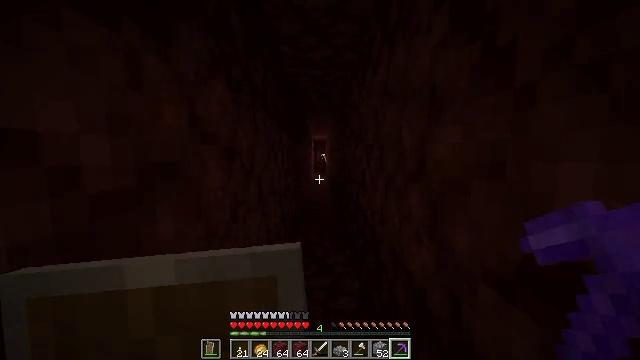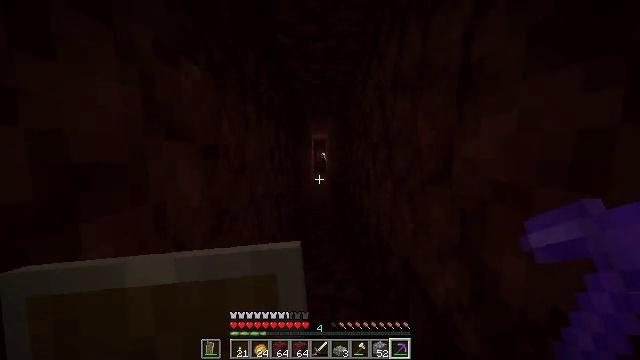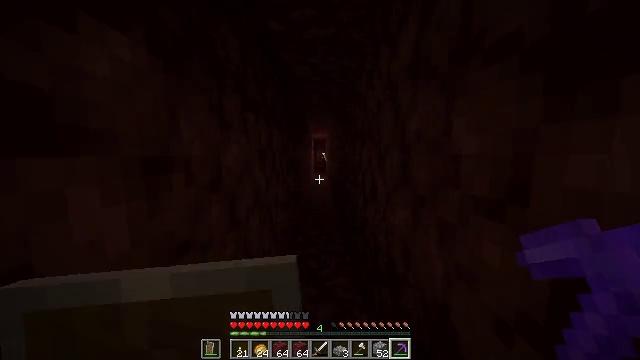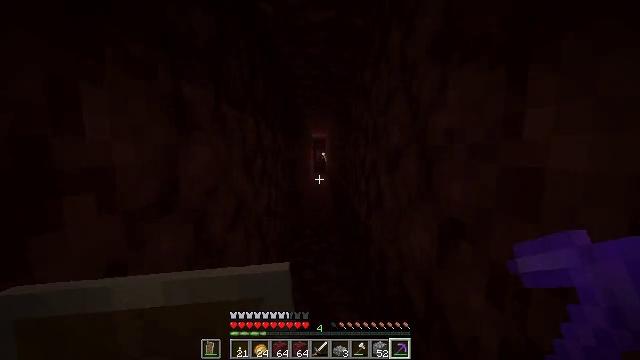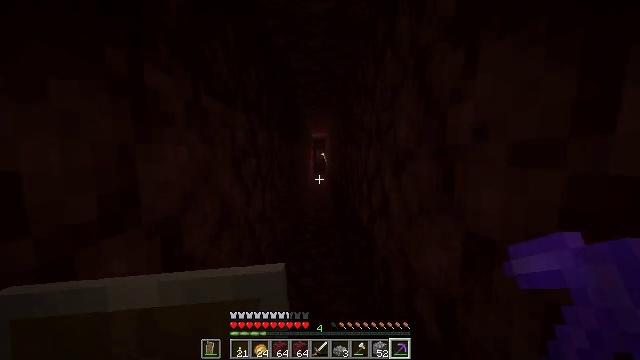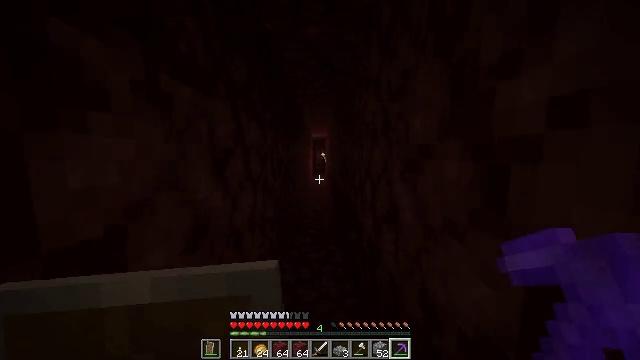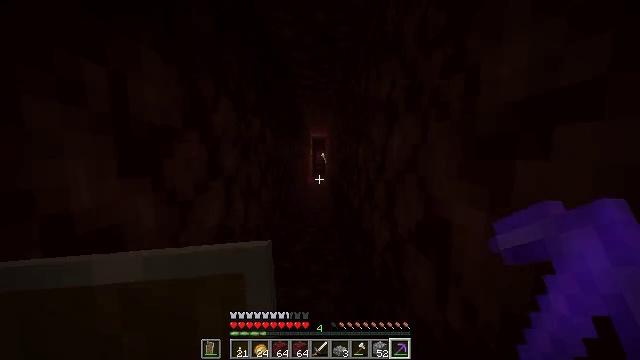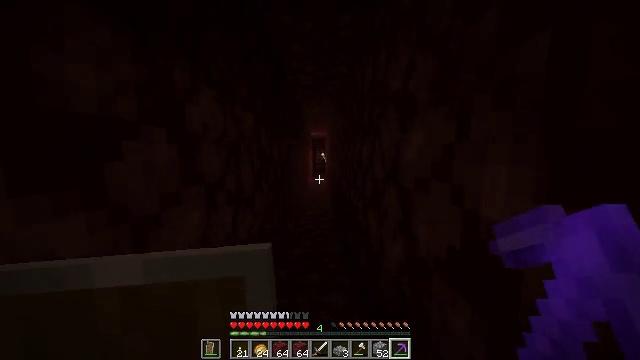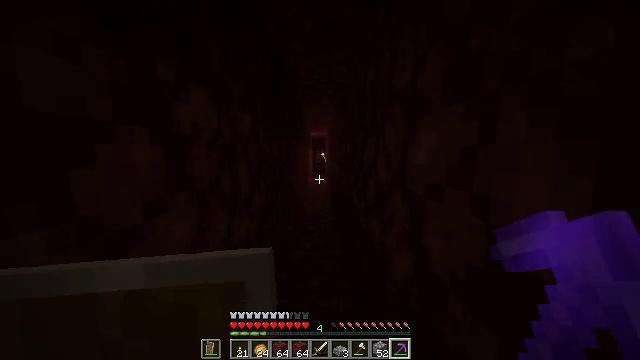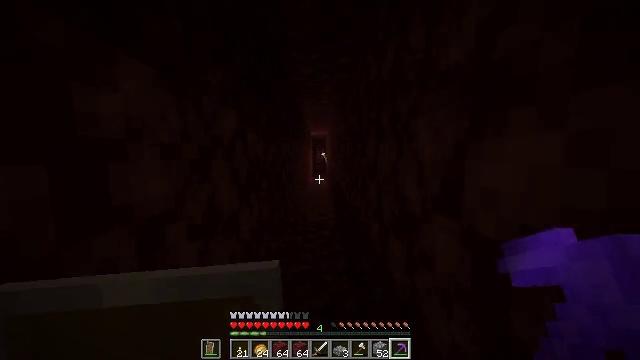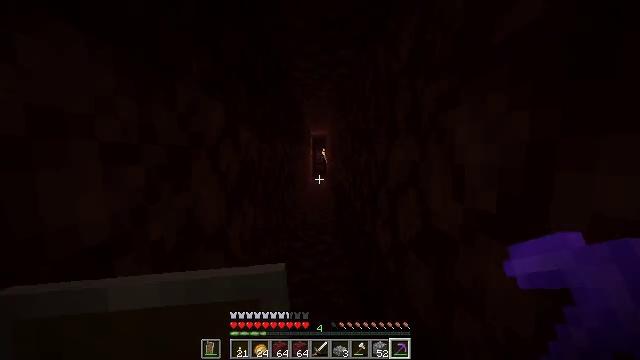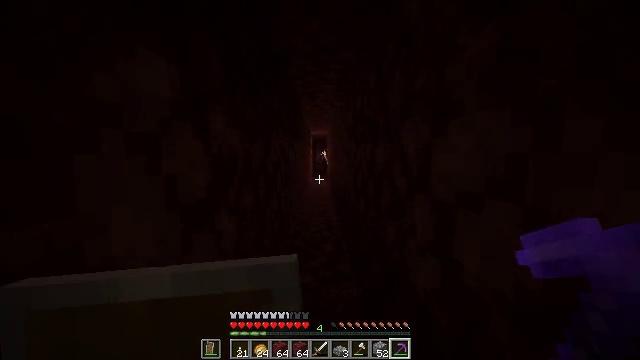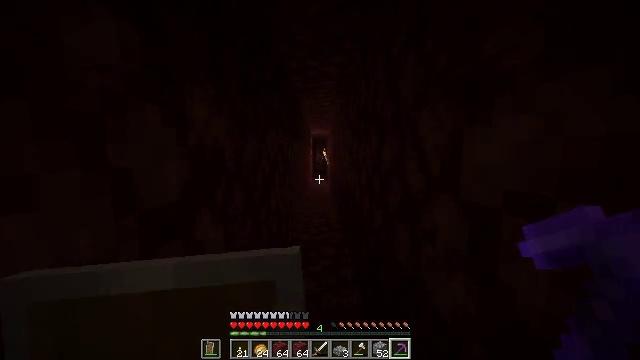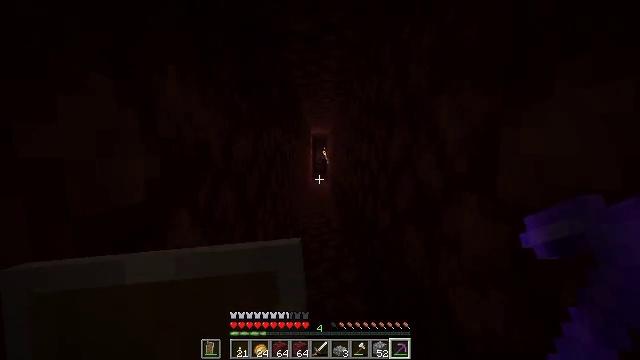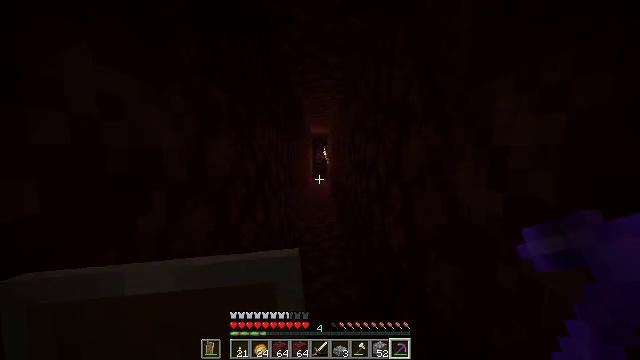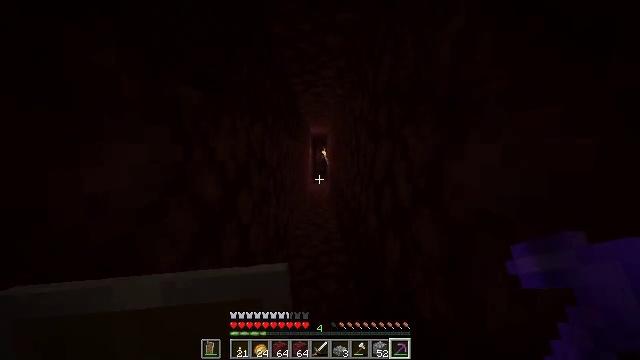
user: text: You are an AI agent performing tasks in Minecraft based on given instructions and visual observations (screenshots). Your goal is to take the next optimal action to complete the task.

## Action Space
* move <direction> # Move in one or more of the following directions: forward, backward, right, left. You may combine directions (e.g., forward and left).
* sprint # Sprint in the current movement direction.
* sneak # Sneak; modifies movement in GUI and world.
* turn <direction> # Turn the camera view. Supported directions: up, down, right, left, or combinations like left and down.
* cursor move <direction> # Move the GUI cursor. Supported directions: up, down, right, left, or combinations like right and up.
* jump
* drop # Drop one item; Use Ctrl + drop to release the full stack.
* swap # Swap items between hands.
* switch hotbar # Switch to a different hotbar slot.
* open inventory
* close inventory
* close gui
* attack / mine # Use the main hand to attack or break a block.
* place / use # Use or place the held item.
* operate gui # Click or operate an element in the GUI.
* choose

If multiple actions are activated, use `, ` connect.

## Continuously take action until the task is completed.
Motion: motion action
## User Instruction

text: craft item air
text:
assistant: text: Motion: move forward
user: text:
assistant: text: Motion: move forward
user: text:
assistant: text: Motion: move forward
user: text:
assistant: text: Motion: move forward
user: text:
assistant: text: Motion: move forward
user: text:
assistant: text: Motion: move forward
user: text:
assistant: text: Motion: move forward
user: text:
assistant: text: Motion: move forward
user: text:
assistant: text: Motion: move forward
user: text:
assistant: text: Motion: move forward
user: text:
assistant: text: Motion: move forward
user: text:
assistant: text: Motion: move forward
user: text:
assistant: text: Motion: move forward
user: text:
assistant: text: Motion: move forward
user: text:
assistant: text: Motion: move forward
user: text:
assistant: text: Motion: move forward
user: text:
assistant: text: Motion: move forward
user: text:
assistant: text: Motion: move forward
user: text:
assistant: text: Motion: move forward
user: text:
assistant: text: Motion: move forward
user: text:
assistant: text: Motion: move forward
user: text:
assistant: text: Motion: move forward
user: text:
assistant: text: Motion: move forward
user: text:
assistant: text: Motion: move forward
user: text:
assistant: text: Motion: move forward
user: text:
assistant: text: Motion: move forward
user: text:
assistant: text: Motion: move forward
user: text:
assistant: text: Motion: move forward
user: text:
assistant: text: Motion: move forward
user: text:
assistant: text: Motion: move forward